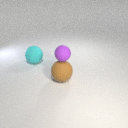
large brown rubber sphere below small purple rubber sphere